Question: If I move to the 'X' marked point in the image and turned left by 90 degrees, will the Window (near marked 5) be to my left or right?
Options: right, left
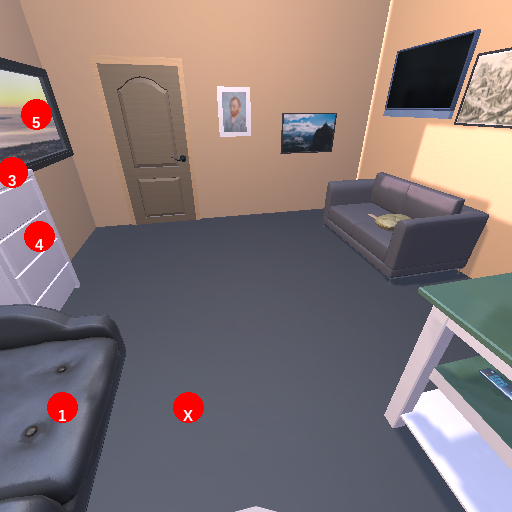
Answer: right